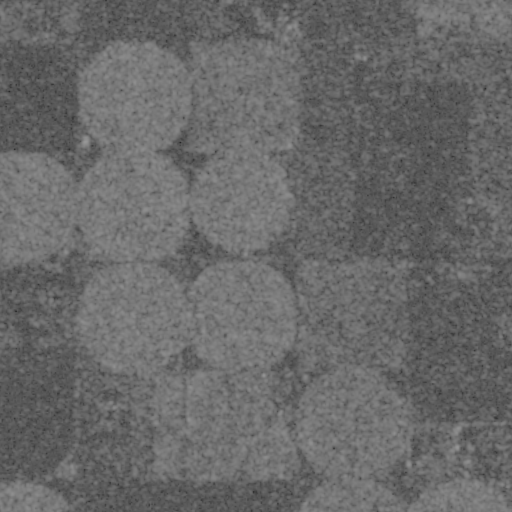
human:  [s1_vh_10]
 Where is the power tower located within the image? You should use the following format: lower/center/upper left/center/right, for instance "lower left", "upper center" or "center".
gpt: The power tower is located in the left of the image.
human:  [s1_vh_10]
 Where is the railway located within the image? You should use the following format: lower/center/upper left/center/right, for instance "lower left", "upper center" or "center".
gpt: The railway is located in the lower of the image.
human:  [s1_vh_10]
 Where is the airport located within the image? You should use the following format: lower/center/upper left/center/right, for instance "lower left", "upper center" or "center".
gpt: There is no airport in the image.

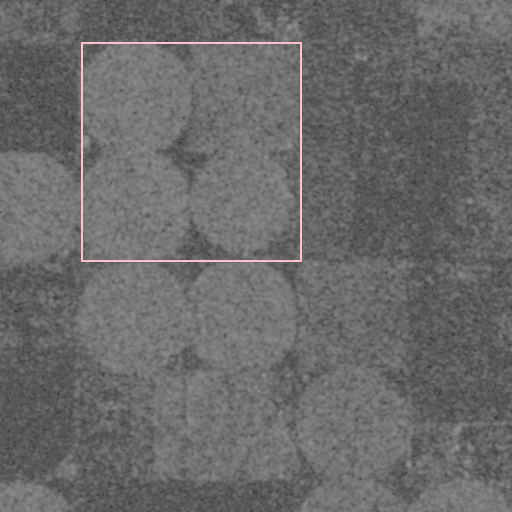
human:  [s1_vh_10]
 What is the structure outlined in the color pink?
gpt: The structure outlined in pink is a crop field.
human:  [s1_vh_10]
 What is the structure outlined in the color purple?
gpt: There is no purple outline.